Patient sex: M
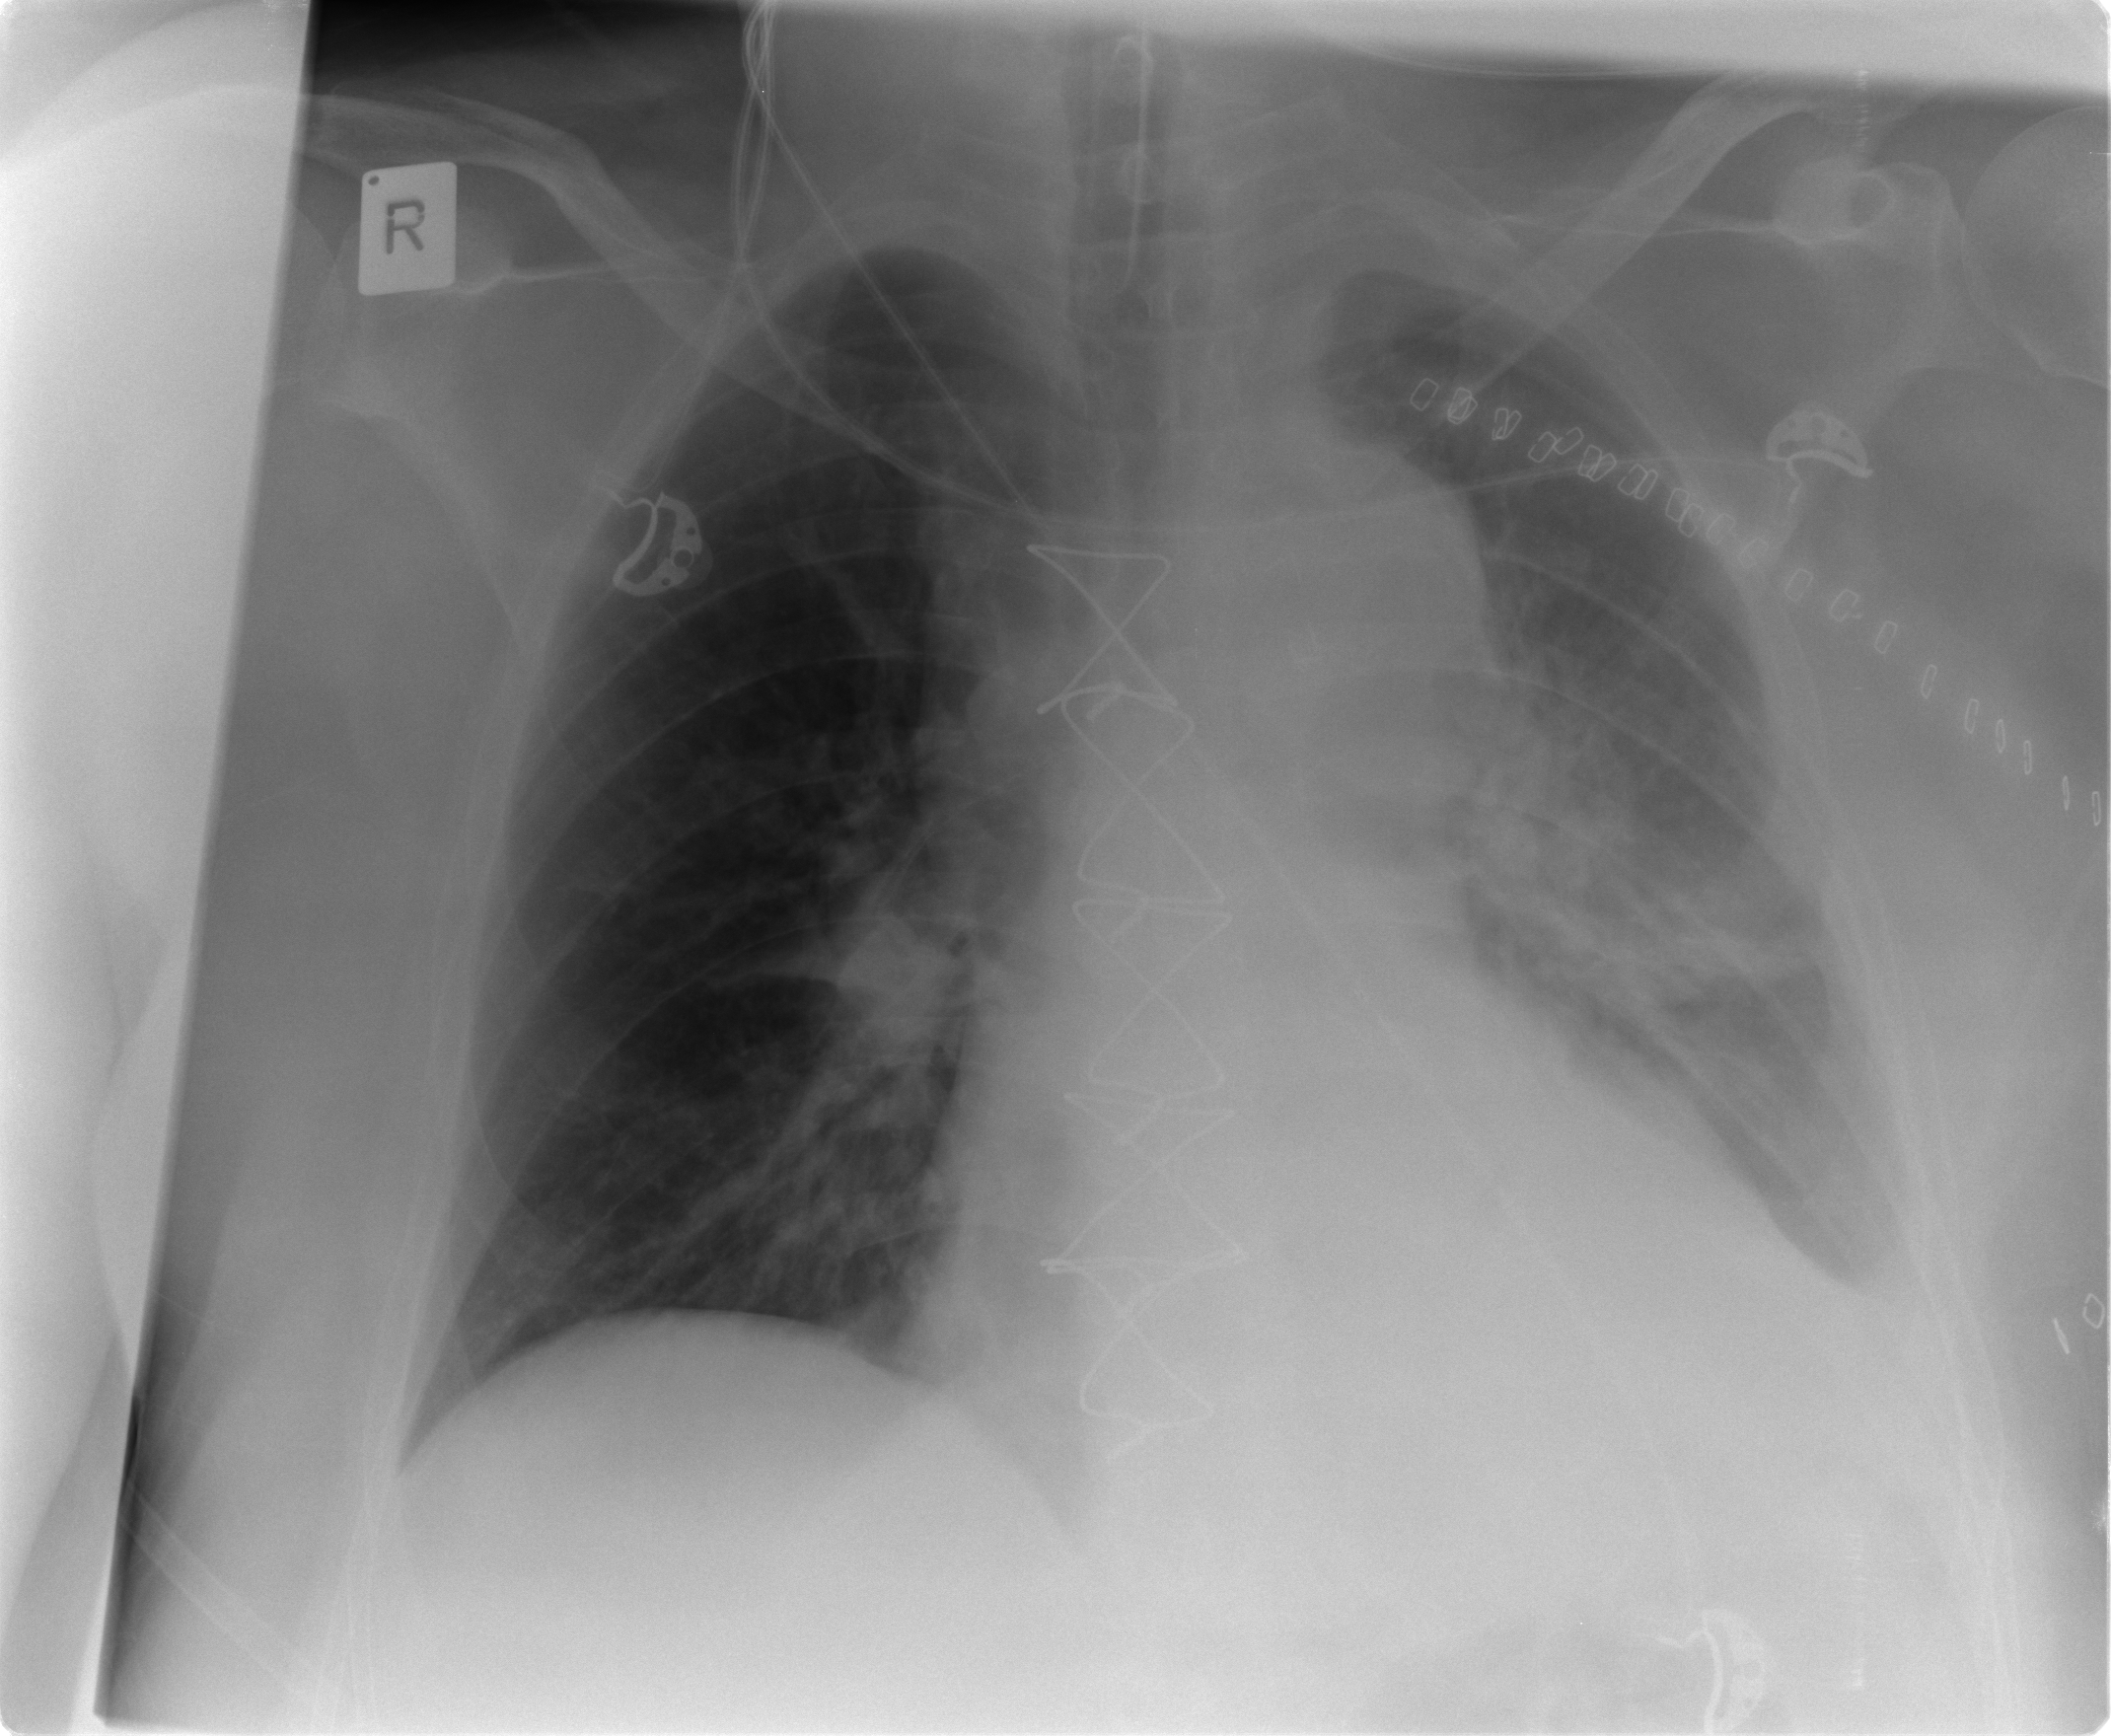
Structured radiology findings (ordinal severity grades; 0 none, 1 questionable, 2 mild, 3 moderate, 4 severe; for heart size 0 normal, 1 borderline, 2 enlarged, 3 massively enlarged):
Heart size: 2
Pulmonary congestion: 2
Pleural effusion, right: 0
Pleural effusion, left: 2
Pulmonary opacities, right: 2
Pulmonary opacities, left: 2
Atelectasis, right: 0
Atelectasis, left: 3